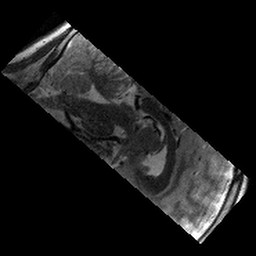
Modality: T2w
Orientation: sagittal
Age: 9
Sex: male
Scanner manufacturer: siemens
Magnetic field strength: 3 T
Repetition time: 9.23 s
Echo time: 0.067 s